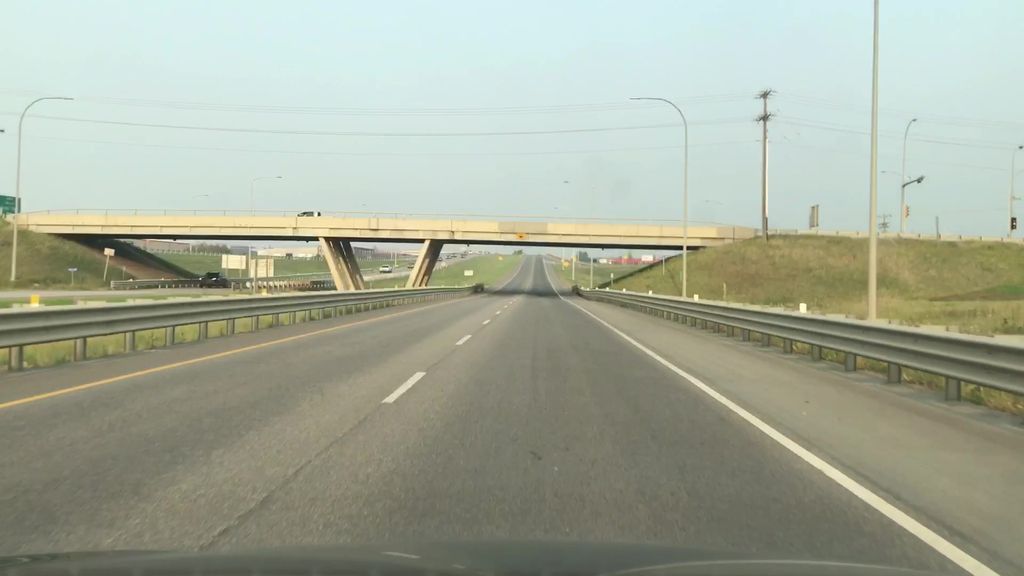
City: edmonton